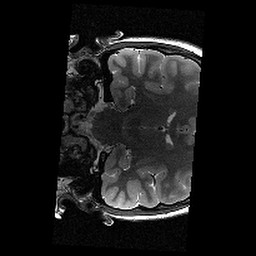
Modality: T2w
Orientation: coronal
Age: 12
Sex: female
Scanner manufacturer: siemens
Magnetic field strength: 3 T
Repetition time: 9.23 s
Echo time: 0.067 s